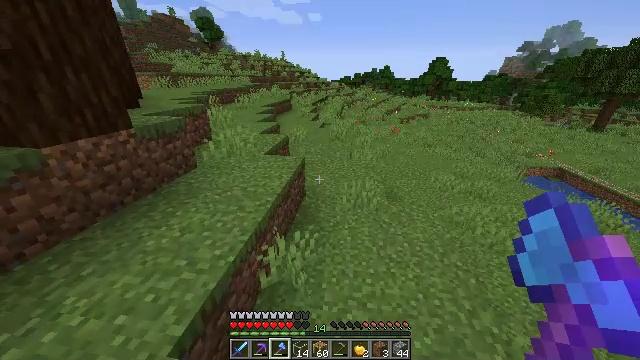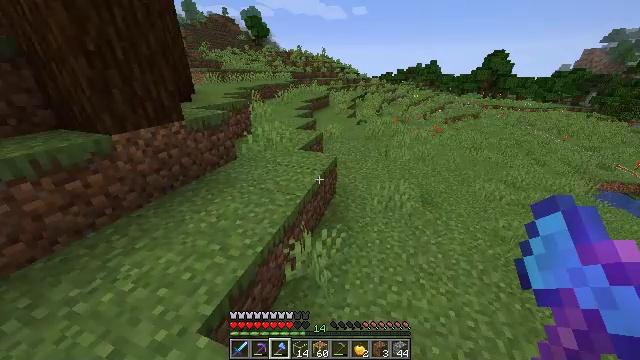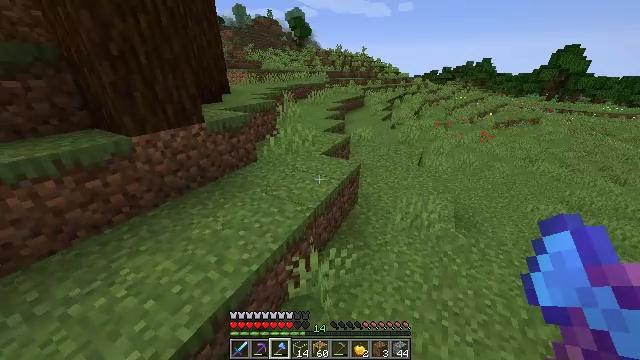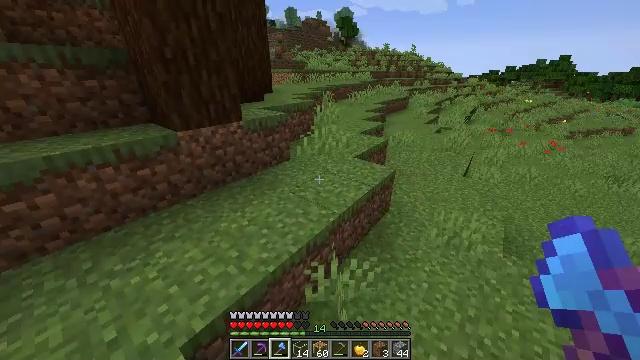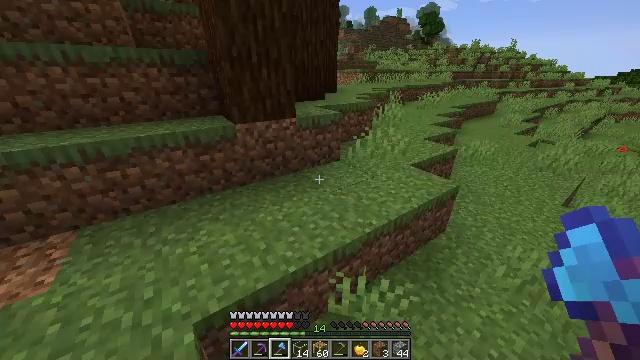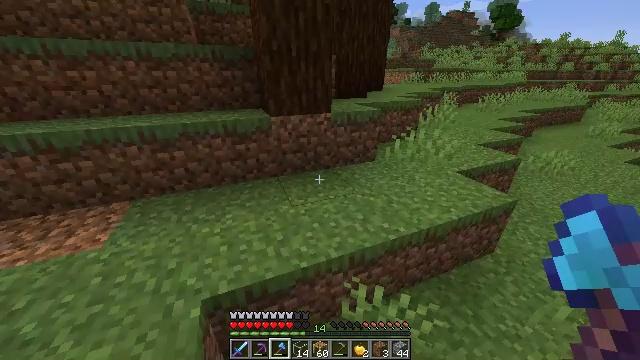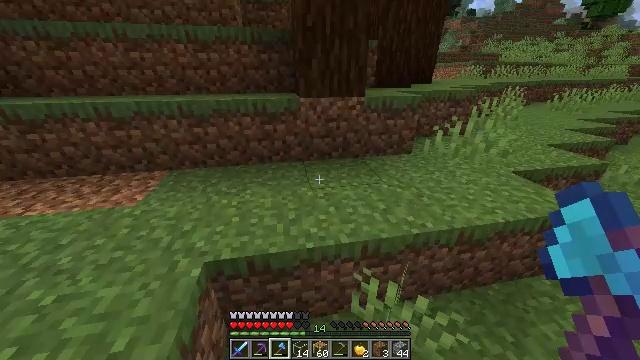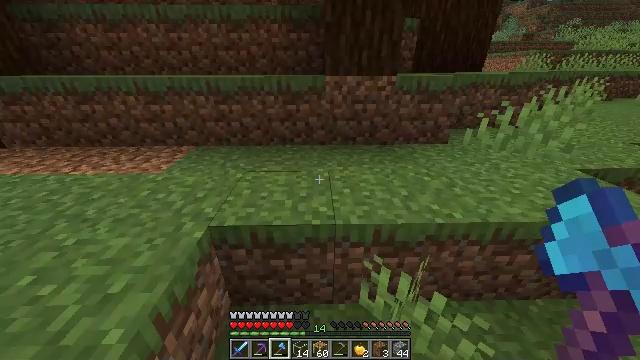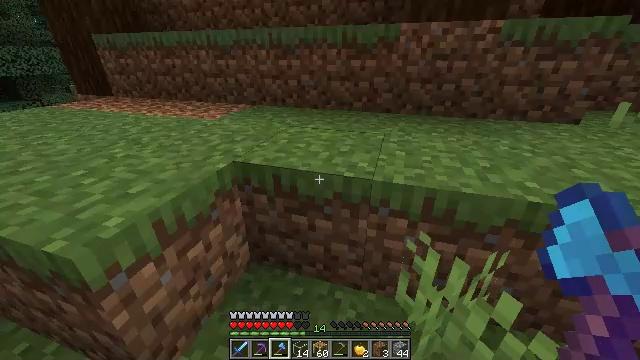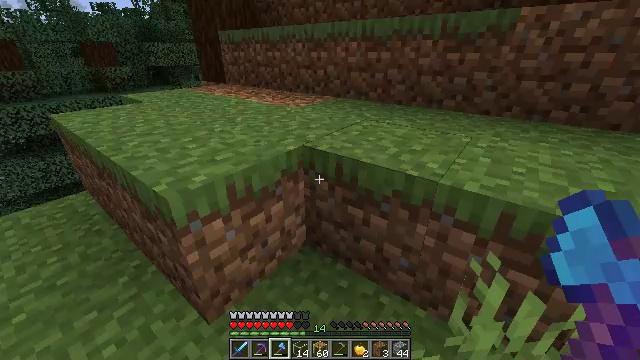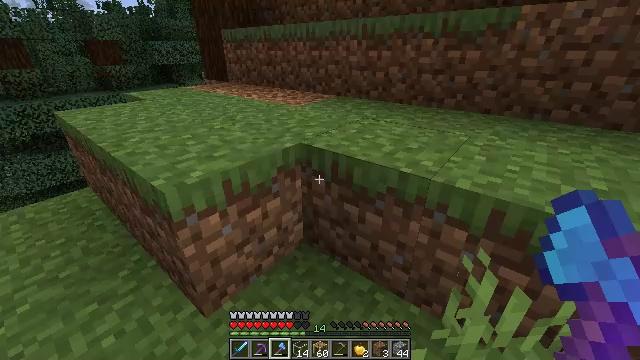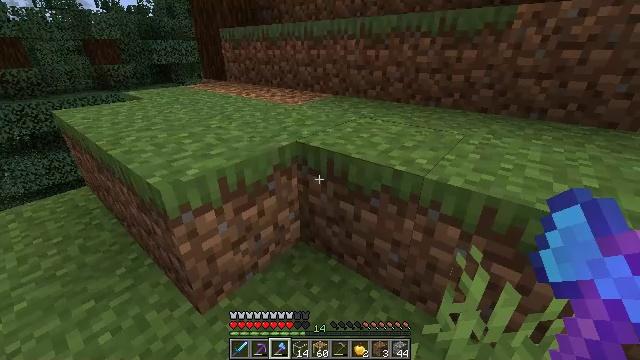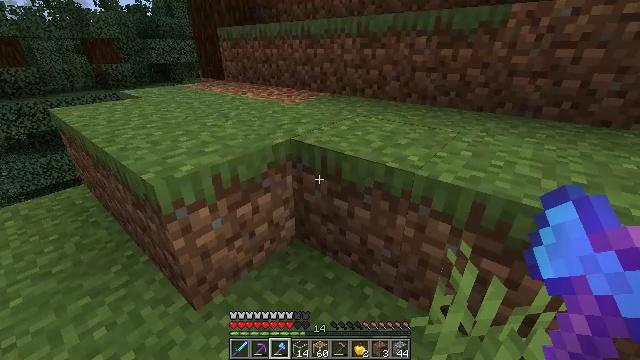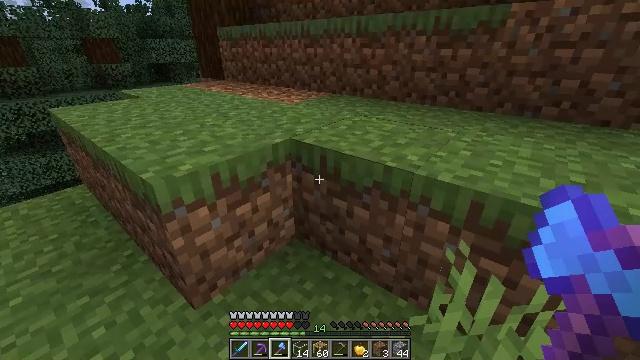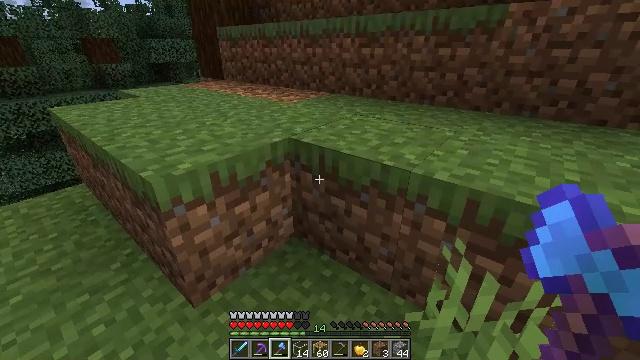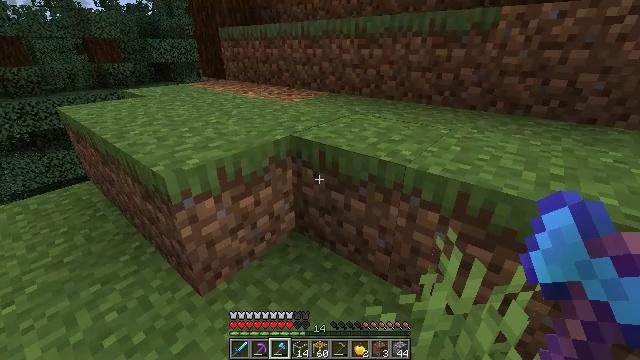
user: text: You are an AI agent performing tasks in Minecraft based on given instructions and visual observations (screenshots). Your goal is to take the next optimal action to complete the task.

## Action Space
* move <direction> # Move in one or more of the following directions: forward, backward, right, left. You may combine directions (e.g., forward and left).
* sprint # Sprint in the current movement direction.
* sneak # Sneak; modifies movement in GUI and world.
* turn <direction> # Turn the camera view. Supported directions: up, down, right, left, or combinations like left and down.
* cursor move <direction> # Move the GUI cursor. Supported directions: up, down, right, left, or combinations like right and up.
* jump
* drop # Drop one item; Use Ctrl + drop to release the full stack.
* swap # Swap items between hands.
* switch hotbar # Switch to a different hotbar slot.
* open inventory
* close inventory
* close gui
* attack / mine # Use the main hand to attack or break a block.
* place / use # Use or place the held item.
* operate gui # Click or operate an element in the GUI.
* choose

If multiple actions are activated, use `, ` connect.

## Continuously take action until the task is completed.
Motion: motion action
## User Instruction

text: Harvest grass block to clear the area.
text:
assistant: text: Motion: move forward and move right, turn left
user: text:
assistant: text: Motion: move forward and move right, turn left
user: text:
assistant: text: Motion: move forward and move right, turn left
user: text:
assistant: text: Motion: move forward and move right, turn left
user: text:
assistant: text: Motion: move forward and move right, turn left
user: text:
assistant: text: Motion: move right, turn left
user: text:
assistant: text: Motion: turn left
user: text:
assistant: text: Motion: turn left
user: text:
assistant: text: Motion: turn left
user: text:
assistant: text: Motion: turn left
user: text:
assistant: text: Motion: no_op
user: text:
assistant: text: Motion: no_op
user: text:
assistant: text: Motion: no_op
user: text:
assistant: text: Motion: move back
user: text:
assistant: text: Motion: move back and move left
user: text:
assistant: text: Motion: move back and move left
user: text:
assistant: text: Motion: move back and move left
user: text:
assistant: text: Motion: no_op
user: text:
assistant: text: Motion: no_op
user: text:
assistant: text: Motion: no_op
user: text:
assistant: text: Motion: no_op
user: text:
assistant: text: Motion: no_op
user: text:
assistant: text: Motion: no_op
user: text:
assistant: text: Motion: no_op
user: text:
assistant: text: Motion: no_op
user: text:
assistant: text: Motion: no_op
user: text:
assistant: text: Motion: no_op
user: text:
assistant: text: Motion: no_op
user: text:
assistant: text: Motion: turn left
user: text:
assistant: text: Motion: turn left